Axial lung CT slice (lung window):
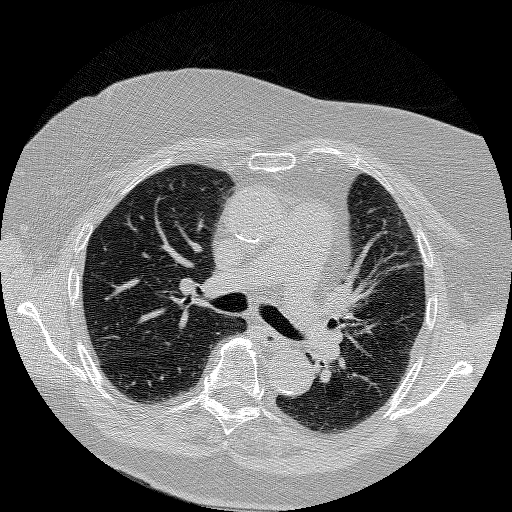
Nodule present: no